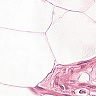
Metastatic tissue present: no